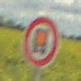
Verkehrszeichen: VerbotKennzeichnungspflichtigeKraftfahrzeugeGefaehrlicheGueter
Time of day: Midday
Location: Outdoor (RoadRail)
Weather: PartlyCloudy
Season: NotSpecified
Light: Natural